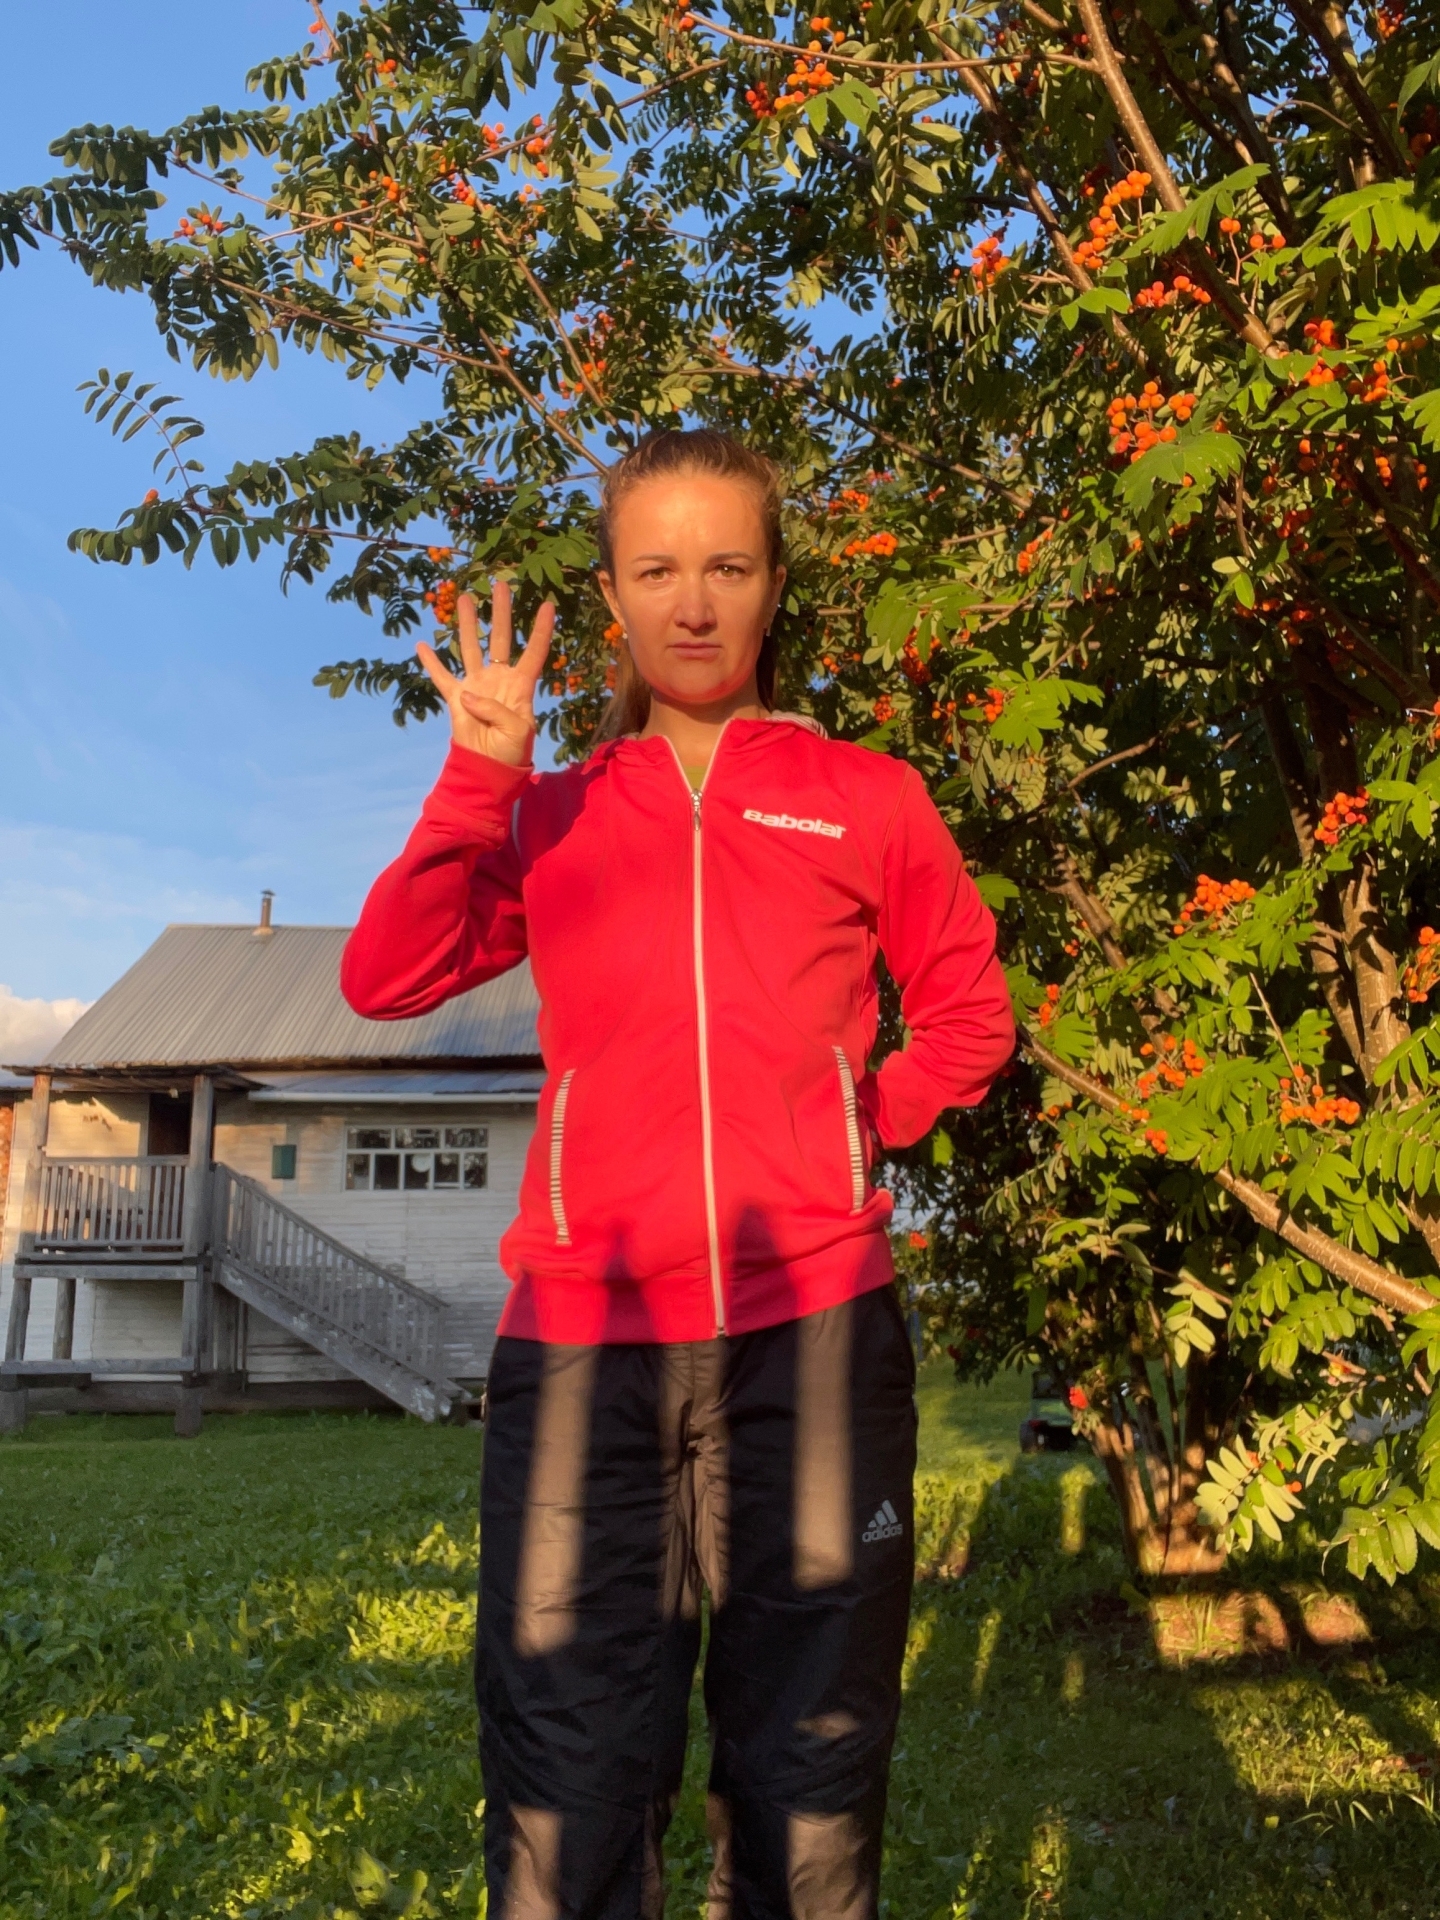
Label: clear